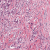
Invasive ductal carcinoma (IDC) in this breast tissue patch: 1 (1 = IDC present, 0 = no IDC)